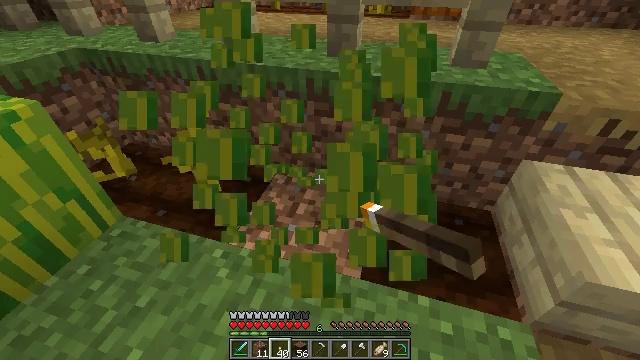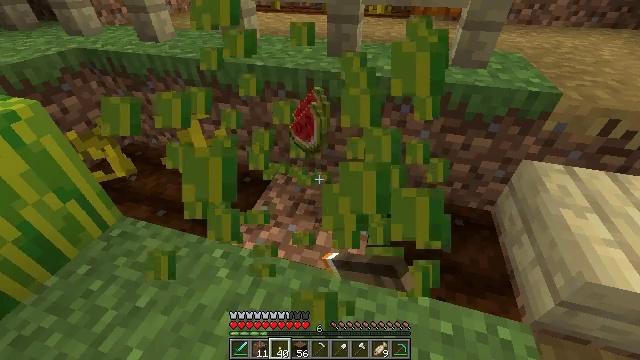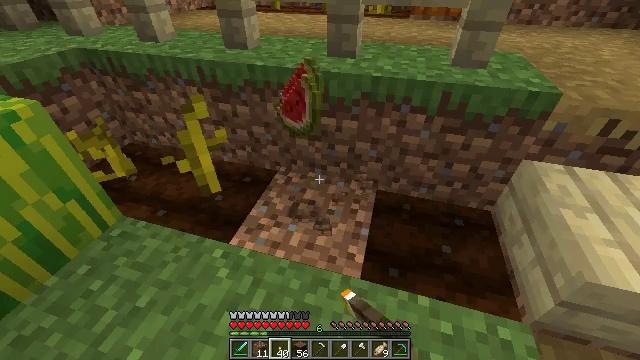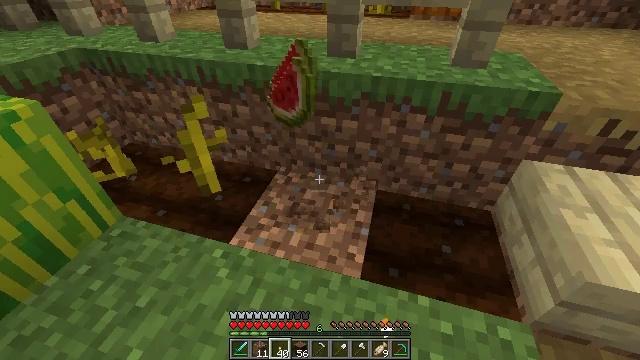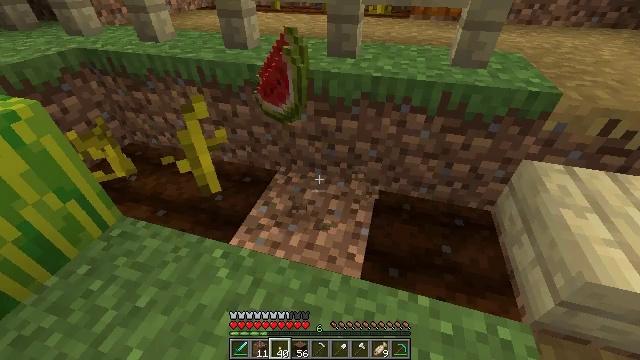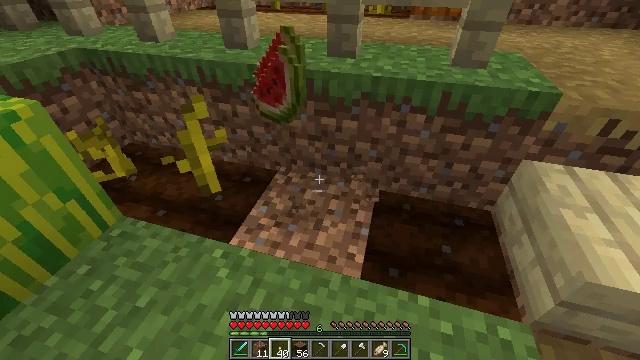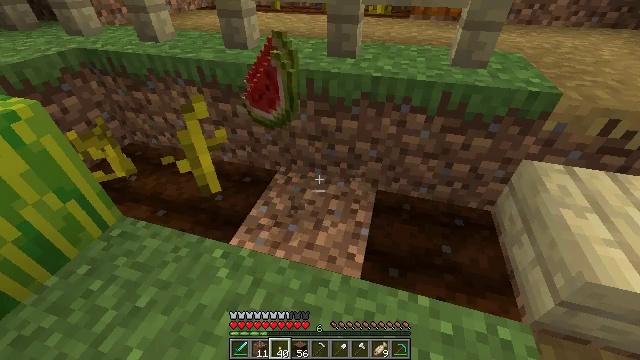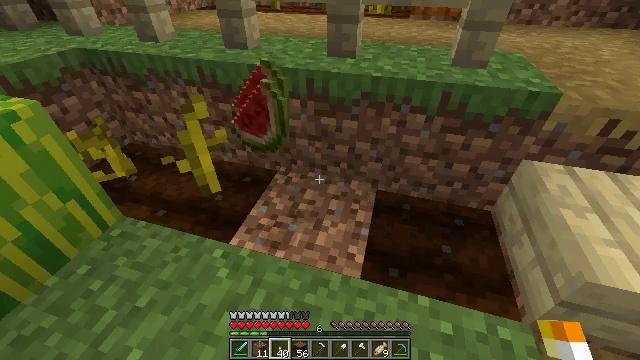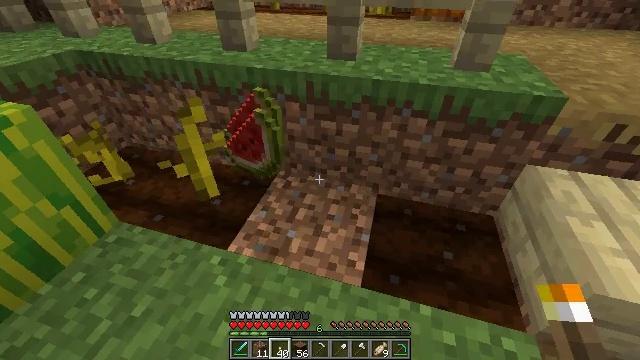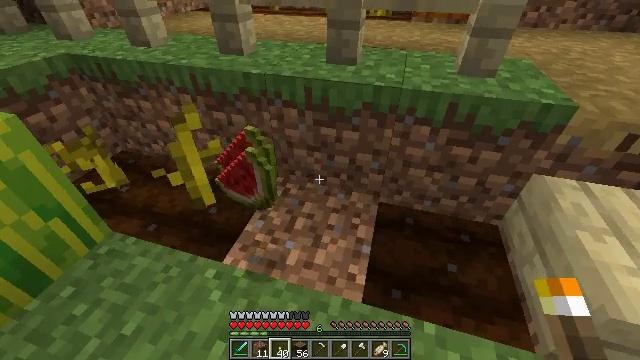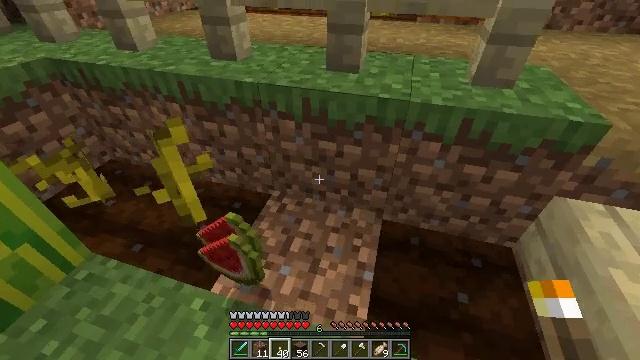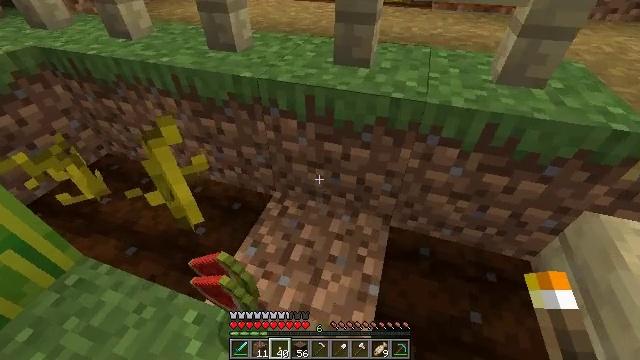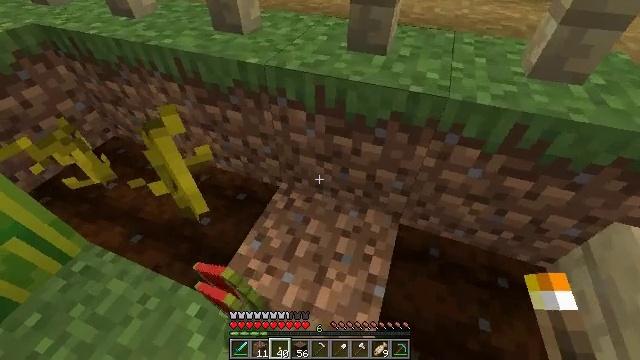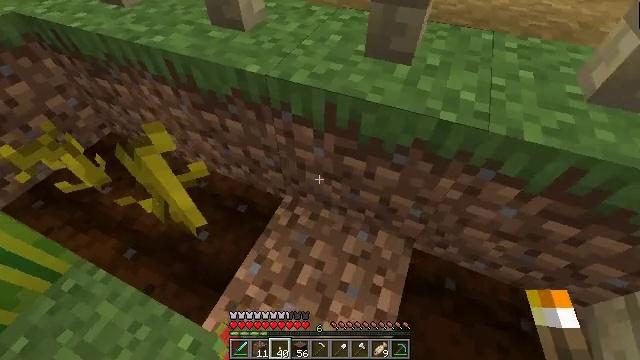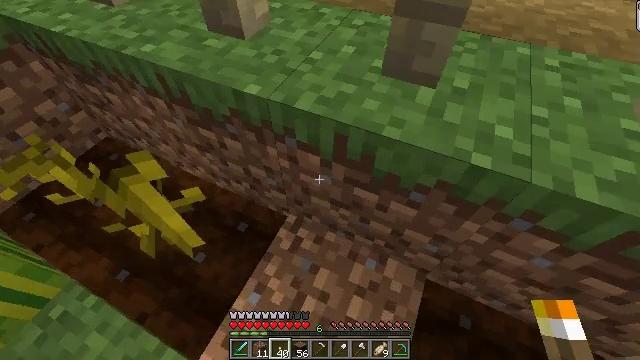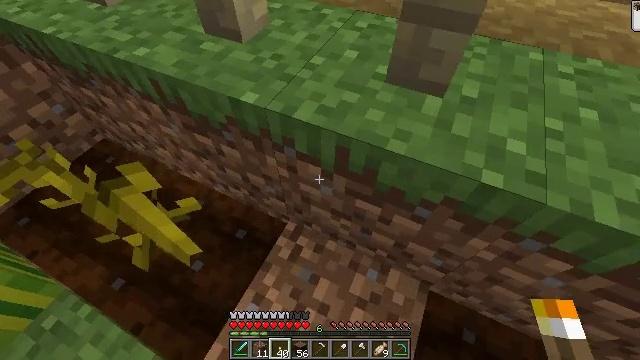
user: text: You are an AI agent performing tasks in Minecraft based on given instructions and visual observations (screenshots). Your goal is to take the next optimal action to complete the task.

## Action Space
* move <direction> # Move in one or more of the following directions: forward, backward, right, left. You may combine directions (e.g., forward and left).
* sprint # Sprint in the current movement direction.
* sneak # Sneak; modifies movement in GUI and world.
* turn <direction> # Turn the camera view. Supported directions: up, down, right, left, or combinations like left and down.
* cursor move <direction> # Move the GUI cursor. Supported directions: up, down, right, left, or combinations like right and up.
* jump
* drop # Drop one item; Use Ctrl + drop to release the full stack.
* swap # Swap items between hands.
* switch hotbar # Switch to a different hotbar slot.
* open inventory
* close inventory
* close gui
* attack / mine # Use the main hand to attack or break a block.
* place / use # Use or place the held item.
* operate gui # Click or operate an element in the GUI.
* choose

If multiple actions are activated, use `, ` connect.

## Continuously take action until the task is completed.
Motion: motion action
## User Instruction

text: Make melon seeds in the crafting table.
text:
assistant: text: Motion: attack / mine
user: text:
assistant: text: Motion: attack / mine
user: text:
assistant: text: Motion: no_op
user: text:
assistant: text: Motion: no_op
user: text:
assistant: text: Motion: no_op
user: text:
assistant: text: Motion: no_op
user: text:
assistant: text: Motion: no_op
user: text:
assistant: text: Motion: move forward
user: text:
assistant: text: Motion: move forward
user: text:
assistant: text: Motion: move forward
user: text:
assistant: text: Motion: move forward, turn left and down
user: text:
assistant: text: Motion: move forward, turn left and down
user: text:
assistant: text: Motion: move forward, turn left and down
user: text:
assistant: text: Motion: move forward, turn left and down
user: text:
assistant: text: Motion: no_op
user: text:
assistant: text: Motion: no_op
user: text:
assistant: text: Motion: no_op
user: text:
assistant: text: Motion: move back
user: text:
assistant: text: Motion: move back
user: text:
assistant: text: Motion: move back
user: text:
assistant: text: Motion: move back
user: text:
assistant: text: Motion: move back
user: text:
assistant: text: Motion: move back
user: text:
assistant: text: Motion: no_op
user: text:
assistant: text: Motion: no_op
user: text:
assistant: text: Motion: no_op
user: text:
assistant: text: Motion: no_op
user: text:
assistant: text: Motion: no_op
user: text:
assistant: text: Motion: no_op
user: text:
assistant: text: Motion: no_op